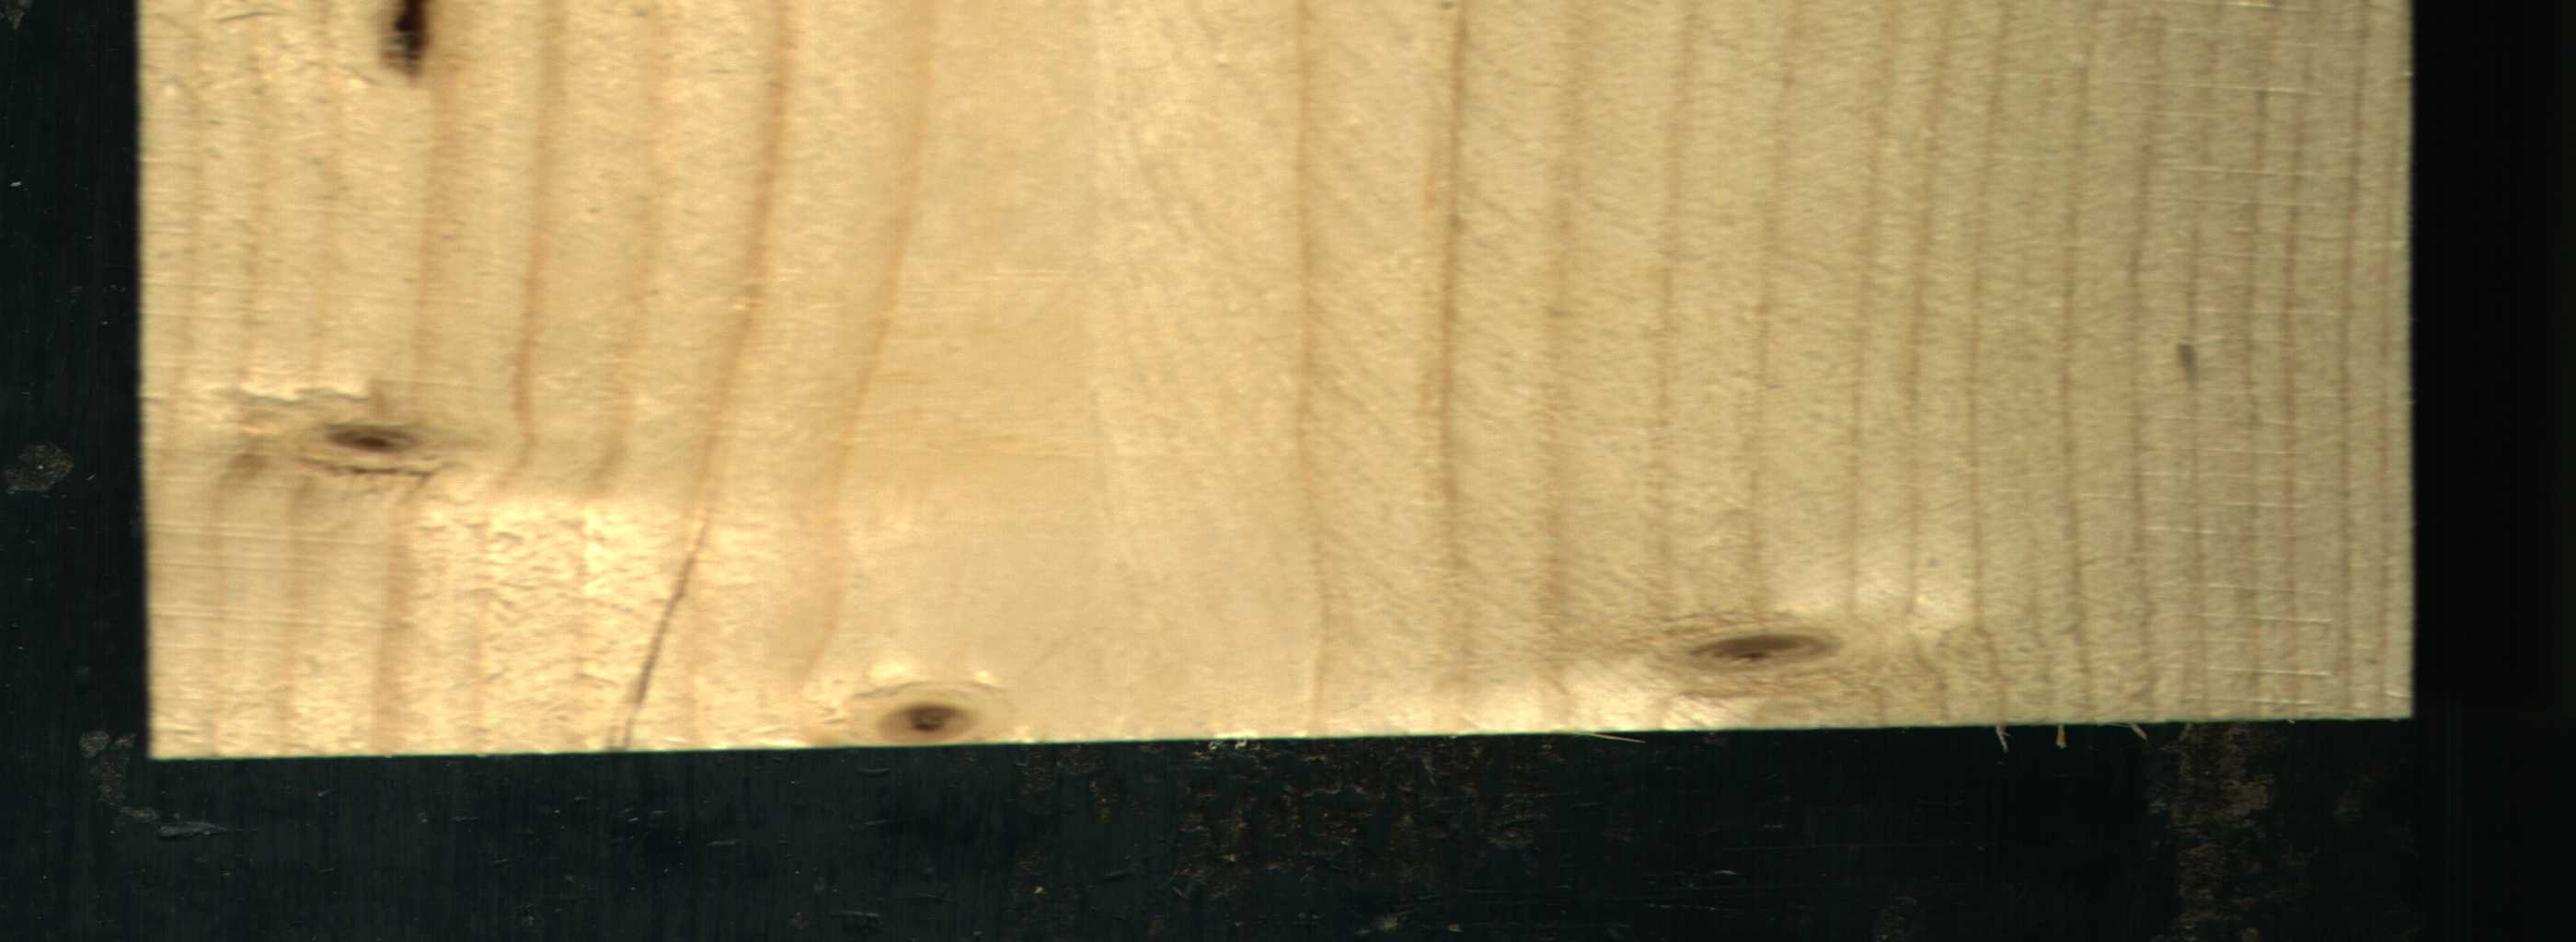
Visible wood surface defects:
resin
Live_Knot
Live_Knot
Live_Knot